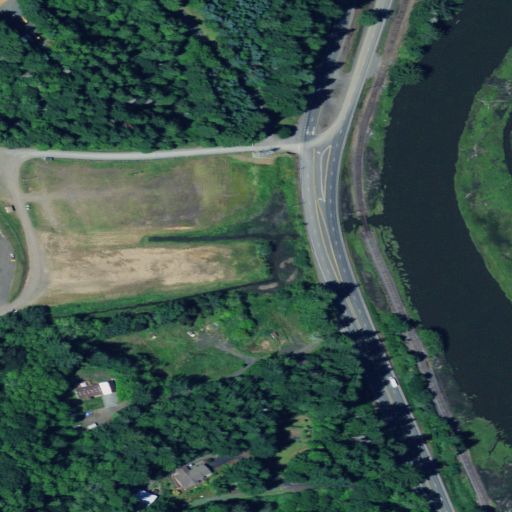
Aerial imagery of valley in Oregon named Pogue Gulch containing grassland, mixed forest, evergreen forest, herbaceous wetlands, barren land, open water, medium intensity development, low intensity development, woody wetlands, open development, shrub, and high intensity development